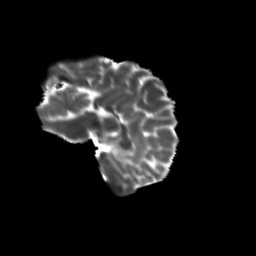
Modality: T2w
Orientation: sagittal
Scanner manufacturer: siemens
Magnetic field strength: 3 T
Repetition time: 9.2 s
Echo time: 0.084 s